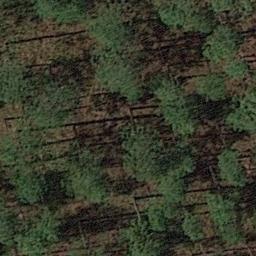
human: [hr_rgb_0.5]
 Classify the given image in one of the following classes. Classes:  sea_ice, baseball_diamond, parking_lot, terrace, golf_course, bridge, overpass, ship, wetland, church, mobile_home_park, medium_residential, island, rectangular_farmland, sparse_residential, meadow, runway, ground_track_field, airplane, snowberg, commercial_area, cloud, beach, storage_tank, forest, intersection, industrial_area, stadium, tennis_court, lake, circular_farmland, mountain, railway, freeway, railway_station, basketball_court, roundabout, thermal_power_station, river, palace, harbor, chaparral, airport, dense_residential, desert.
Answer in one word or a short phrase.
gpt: forest